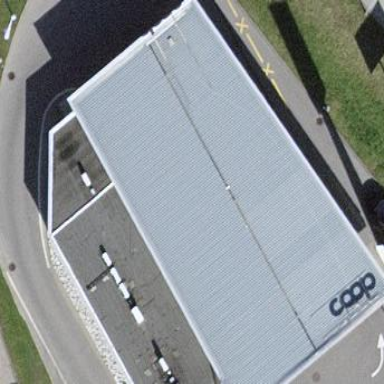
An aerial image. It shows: Convenience shop located within building.